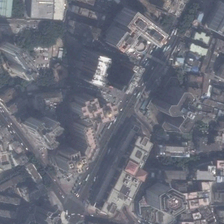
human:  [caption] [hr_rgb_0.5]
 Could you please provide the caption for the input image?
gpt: many buildings in different sizes are in a commercial area .

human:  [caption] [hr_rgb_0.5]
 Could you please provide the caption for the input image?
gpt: the buildings are colorful and the ground is green .

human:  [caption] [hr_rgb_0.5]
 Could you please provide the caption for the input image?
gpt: there are many tall buildings .

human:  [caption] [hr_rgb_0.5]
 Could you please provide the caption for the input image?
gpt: many buildings in different sizes are in a commercial area .

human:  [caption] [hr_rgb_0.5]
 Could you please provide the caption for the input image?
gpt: there are many tall buildings .